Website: bh-photo
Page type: billing-address
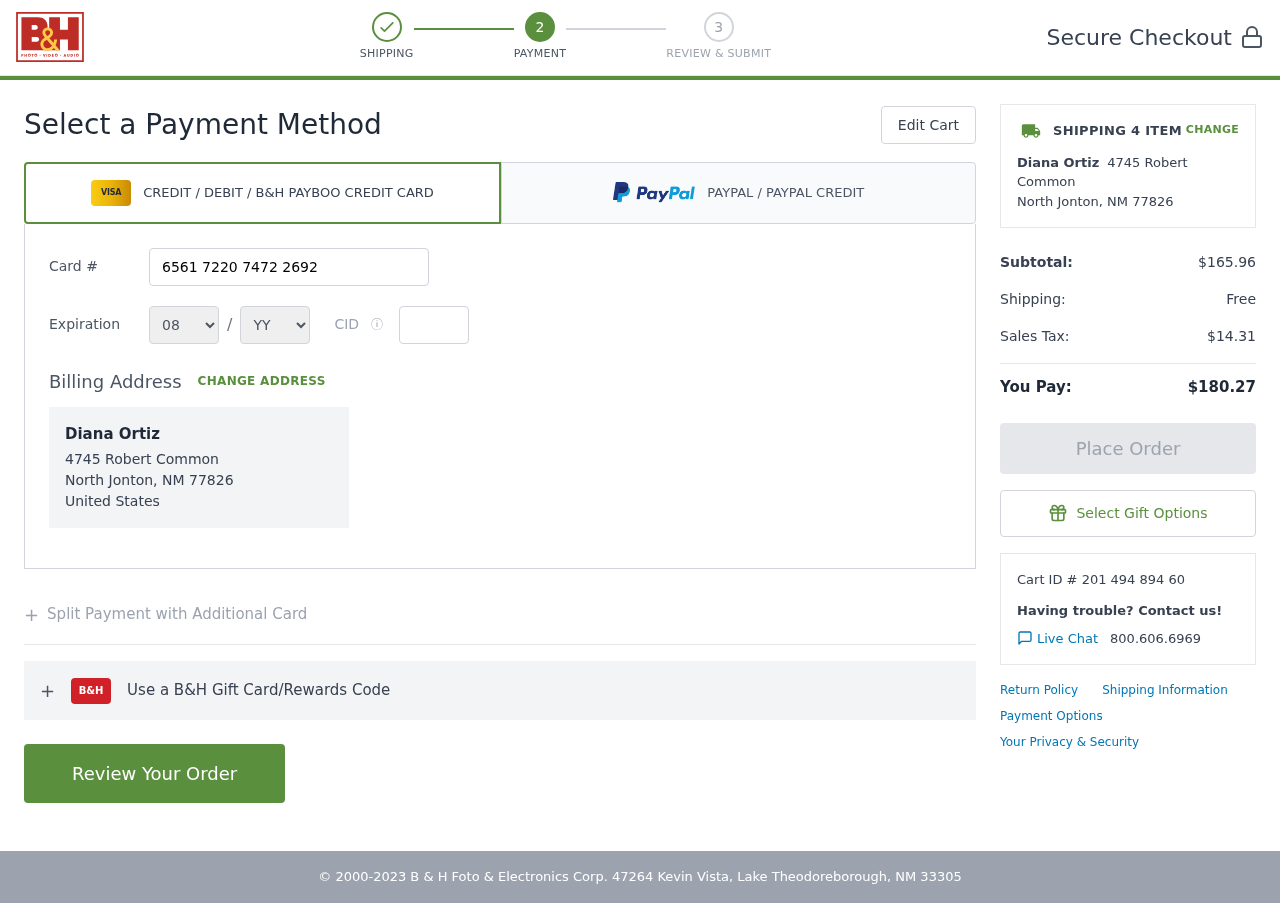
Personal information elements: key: PII_CARD_CVV
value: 817
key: PII_CARD_EXPIRY_MONTH
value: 08
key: PII_CARD_EXPIRY_YEAR
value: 28
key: PII_CARD_NUMBER
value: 6561 7220 7472 2692
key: PII_CITY_STATE_ZIP
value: North Jonton, NM 77826
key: PII_COUNTRY
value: United States
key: PII_FULLNAME
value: Diana Ortiz
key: PII_STREET
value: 4745 Robert Common
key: PII_FULLNAME2
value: Diana Ortiz
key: PII_CITY
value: North Jonton
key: PII_STATE_ABBR
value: NM
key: PII_POSTCODE
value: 77826
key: PII_POSTCODE_FULL
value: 77826
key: PII_CITY_STATE
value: North Jonton, NM
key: PII_POSTCODE_NUMERIC
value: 77826
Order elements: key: ORDER_NUM_ITEMS
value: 4
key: ORDER_SUBTOTAL
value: $165.96
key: ORDER_SHIPPING_COST
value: Free
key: ORDER_TAX
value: $14.31
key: ORDER_TOTAL
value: $180.27
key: ORDER_ID
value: Cart ID # 201 494 894 60